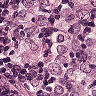
Metastatic tissue present: yes